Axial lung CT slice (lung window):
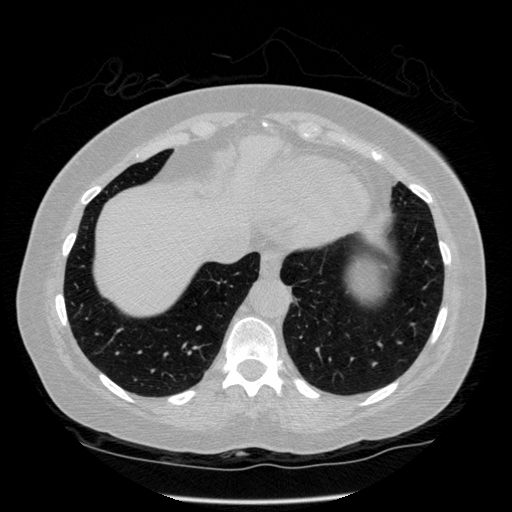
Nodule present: no